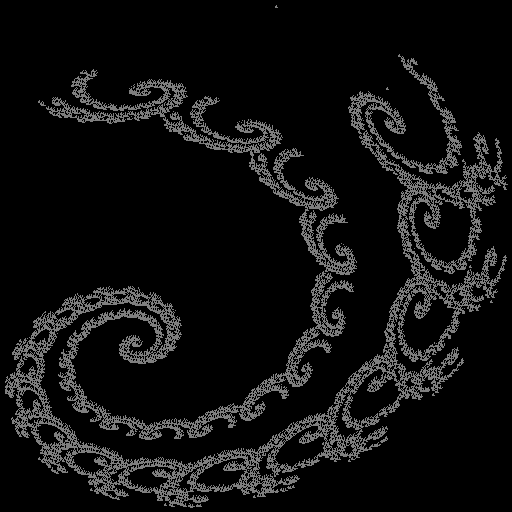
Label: spiral